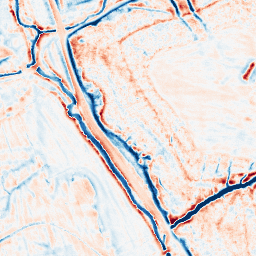
Category: edge_preserving
Decomposition family: bilateral
Decomposition parameters: d: 15
sigma_color: 25
sigma_space: 50
Upsampling method: lanczos
Upsampling parameters: scale: 4
Upsampling scale: 4